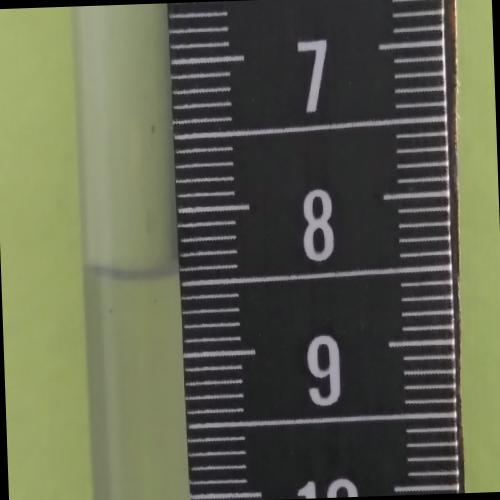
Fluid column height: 8.4 cm